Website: macys
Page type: billing-address
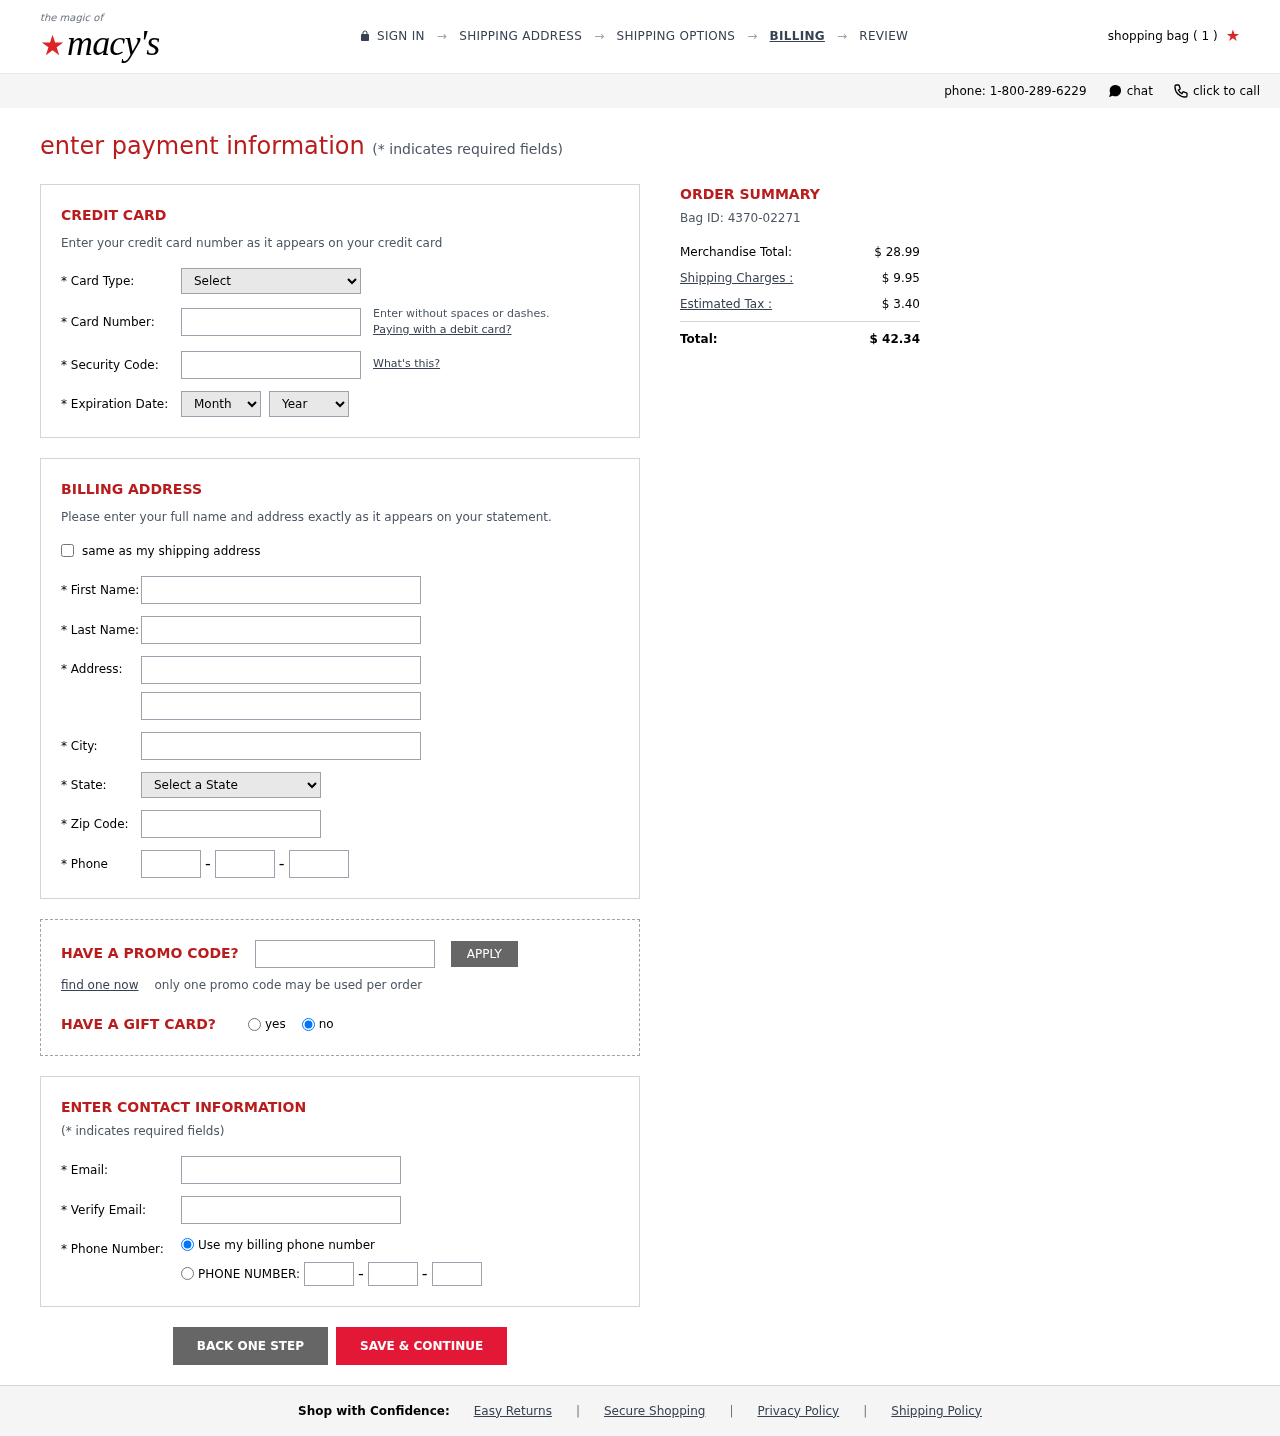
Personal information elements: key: PII_CARD_CVV
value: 249
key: PII_CARD_EXPIRY_MONTH
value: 01
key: PII_CARD_EXPIRY_YEAR
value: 26
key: PII_CARD_NUMBER
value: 4006 7039 9107 3268
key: PII_CARD_TYPE
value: Visa
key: PII_CITY
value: Patrickhaven
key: PII_EMAIL
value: makayla_downs@yahoo.com
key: PII_FIRSTNAME
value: Makayla
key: PII_LASTNAME
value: Downs
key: PII_PHONE_AREA
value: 727
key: PII_PHONE_PREFIX
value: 531
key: PII_PHONE_SUFFIX
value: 1196
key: PII_POSTCODE
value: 91949
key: PII_STATE_ABBR
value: SC
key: PII_STREET
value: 44866 Frazier Oval Apt. 246
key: PII_STREET2
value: Suite 431
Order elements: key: ORDER_NUM_ITEMS
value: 1
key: ORDER_ID
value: Bag ID: 4370-02271
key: ORDER_SUBTOTAL
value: $ 28.99
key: ORDER_SHIPPING_COST
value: $ 9.95
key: ORDER_TAX
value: $ 3.40
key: ORDER_TOTAL
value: $ 42.34